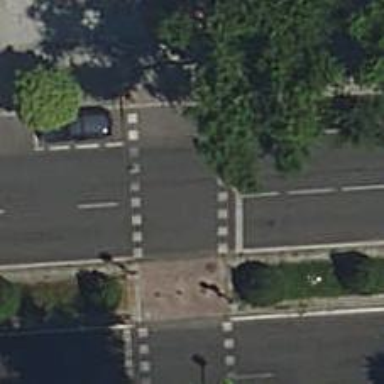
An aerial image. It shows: Crossing with traffic signals.